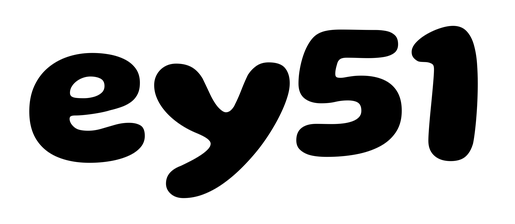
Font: Gluten_Bold